二年级 · 算术

6 元

9 元

(1) 买 9 个皮球要多少元?

（3）你还能提出其他用乘法解决的问题并解答吗?
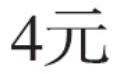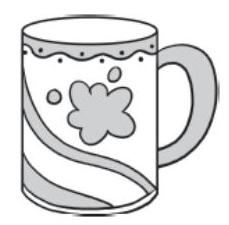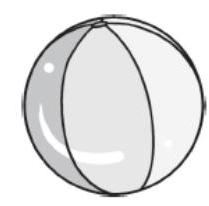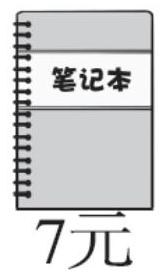
答案: 1) $9 \times 9=81$ (元)

答: 买 9 个皮球要 81 元。

(2) $3 \times 7+6=27$ (元)

答: 买 3 本笔记本和 1 个杯子共要 27 元。

（3）答案不唯一，如:

买 7 辆玩具汽车一共要花多少元?

$4 \times 7=28$ (元)

答: 买 7 辆玩具汽车一共要花 28 元。